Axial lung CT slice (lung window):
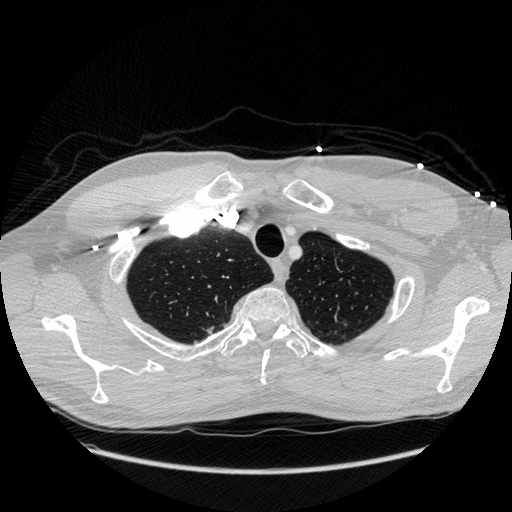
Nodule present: no